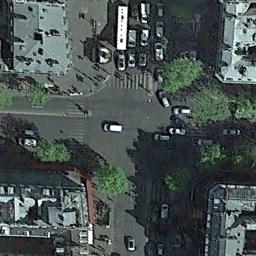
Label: intersection